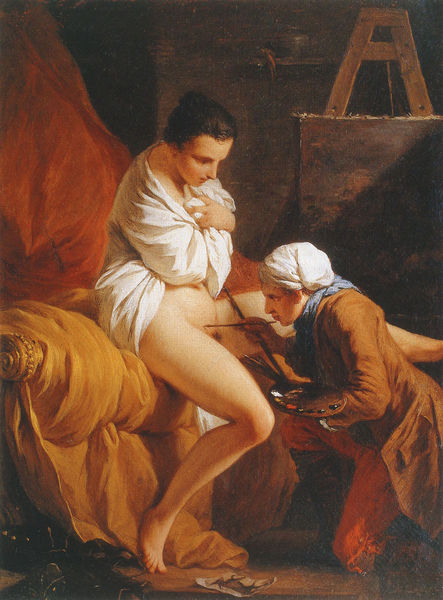
Titel: Der Packsattel
Künstler: Pierre Subleyras
Institution: Privatsammlung
Schlagwörter: akt, fuß, gemälde, mann, nackt, frauen, gelb, sitzen, frau, orange, stuhl, rot, tuch, jacke, mütze, bild, vorhang, sessel, stoff, decke, nachthemd, beine, bein, sofa, modell, schuhe, atelier, maler, staffelei, geschlecht, knie, scham, vagina, diwan, leinwand, palette, pinsel, liege, dekce, studium, malstock, fraumaler, schäm schamhaar, pinsel maler, staffeleu, vegena